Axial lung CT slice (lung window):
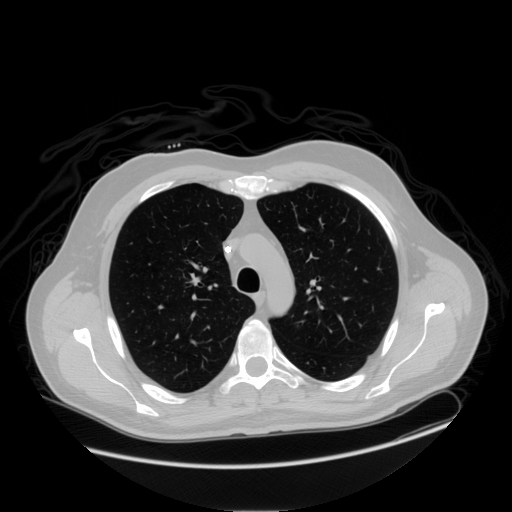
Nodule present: no